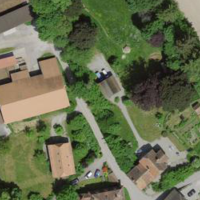
EUNIS habitat code: 52
Species observed at this site:
Corvus corone
Sturnus vulgaris
Milvus milvus
Corvus frugilegus
Pica pica
Turdus pilaris
Columba livia
Buteo buteo
Falco tinnunculus